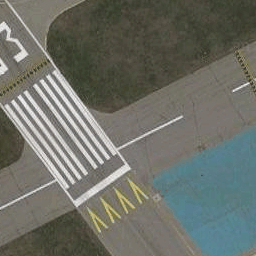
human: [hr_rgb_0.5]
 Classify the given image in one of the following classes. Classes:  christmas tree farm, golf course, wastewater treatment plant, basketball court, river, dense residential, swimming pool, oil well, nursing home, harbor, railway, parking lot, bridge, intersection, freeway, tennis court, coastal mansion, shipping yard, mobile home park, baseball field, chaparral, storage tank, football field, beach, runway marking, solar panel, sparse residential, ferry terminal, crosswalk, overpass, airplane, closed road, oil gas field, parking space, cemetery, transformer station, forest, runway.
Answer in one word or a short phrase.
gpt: runway